Group 1:
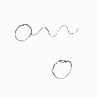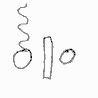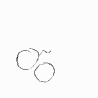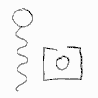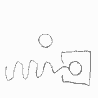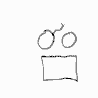
Group 2:
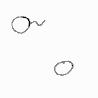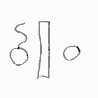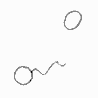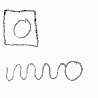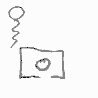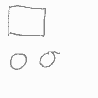
Rule separating the two groups: The rope, if extended, reaches the other ball vs. the rope, if extended, does not reach the other ball.
Concepts: imagined_entity, imagined_line_or_curve, length_line_or_curve, reachable
Author: Peter Shanahan